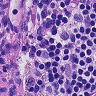
Metastatic tissue present: yes